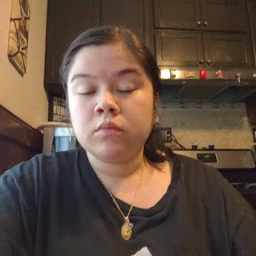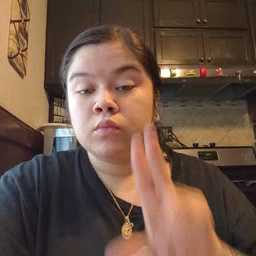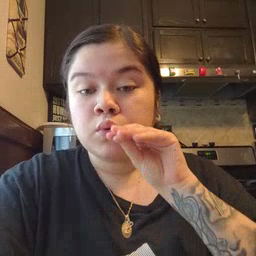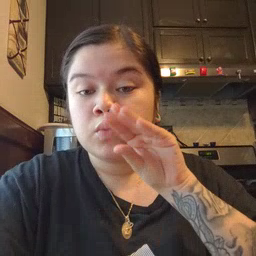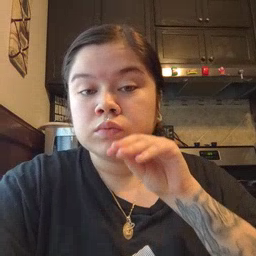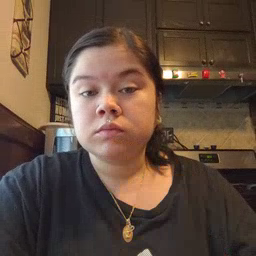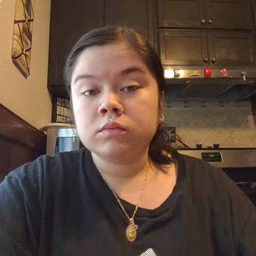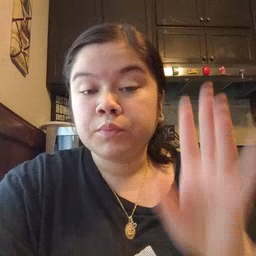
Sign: goose